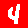
Digit: 4